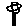
Label: flower